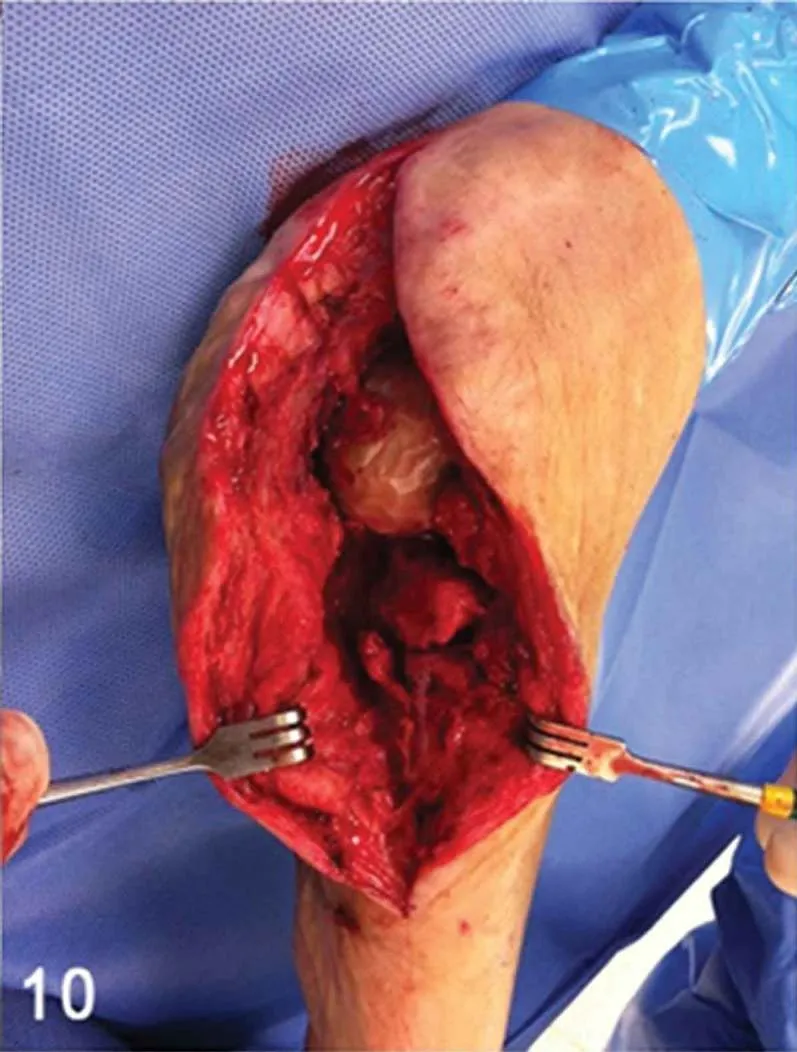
Full-thickness posterolateral approach was performed, parallel to the edge of the free flap. Note the femoral head bone allograft and the anterior process of the calcaneus bone.
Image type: medical_photograph (other_medical_photograph)